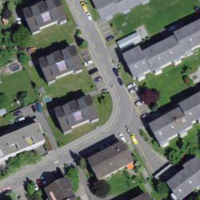
EUNIS habitat code: 54
Species observed at this site:
Zoropsis spinimana